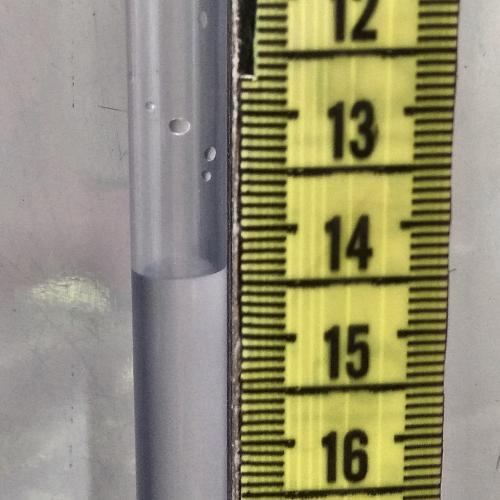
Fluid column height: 14.4 cm